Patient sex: M
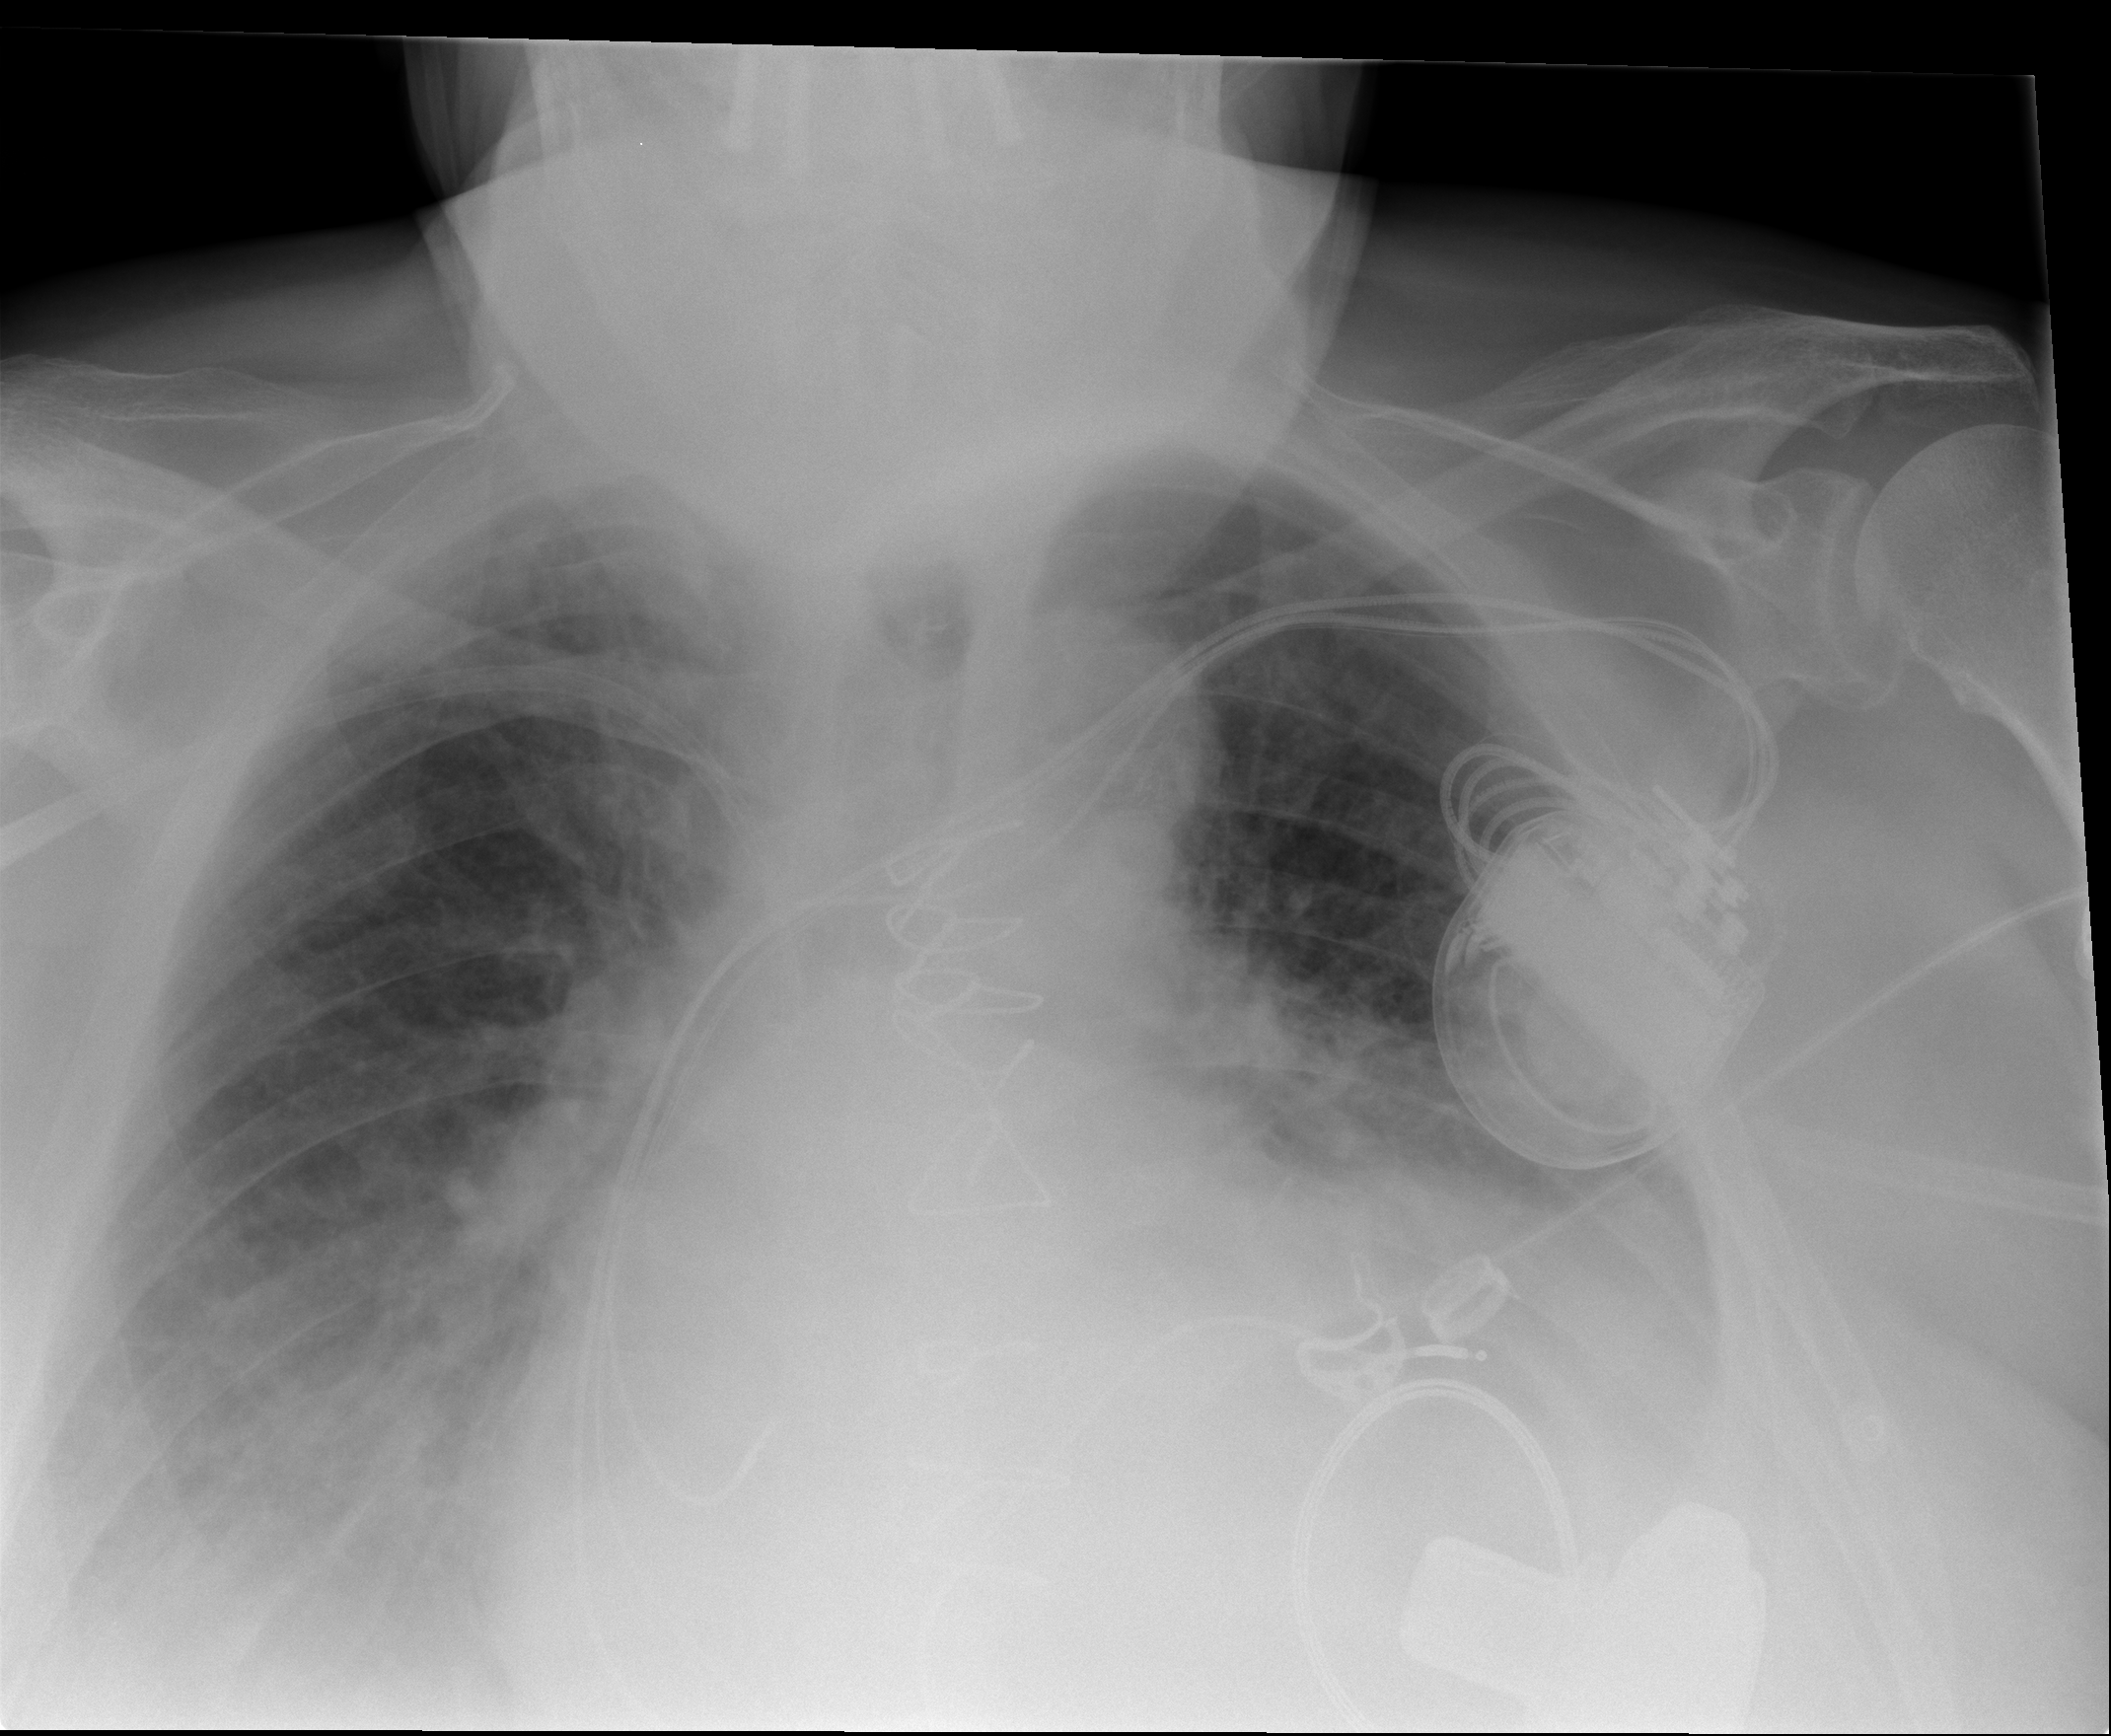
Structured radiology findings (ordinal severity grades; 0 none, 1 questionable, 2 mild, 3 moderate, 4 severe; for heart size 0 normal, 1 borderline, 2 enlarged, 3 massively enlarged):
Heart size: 2
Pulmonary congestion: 2
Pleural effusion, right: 3
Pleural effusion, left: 3
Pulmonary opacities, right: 1
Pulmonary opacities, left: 1
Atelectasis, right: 3
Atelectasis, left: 3